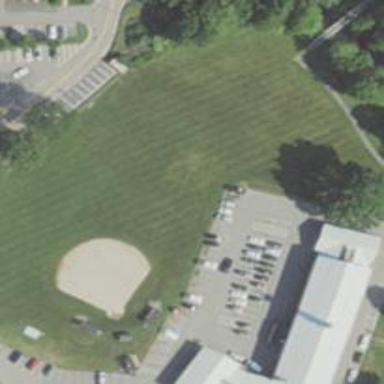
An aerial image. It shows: Recreation ground featuring baseball pitch.